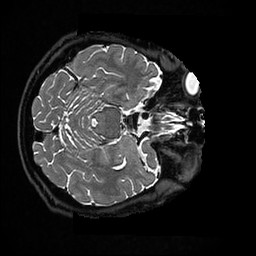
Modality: T2w
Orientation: axial
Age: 60
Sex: male
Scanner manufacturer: ge
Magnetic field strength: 3 T
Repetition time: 3.202 s
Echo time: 0.0588 s